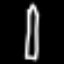
Label: pencil